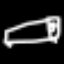
Label: bed